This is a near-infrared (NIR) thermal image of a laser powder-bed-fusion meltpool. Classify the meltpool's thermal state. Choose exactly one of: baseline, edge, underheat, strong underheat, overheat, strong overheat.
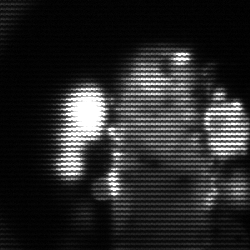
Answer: strong underheat